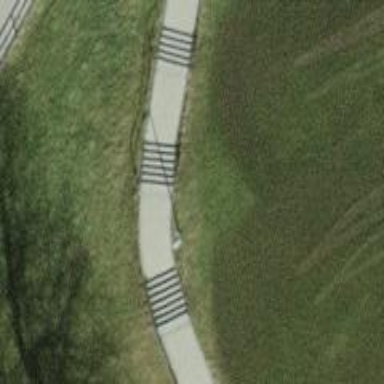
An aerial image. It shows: Set of steps on the road.